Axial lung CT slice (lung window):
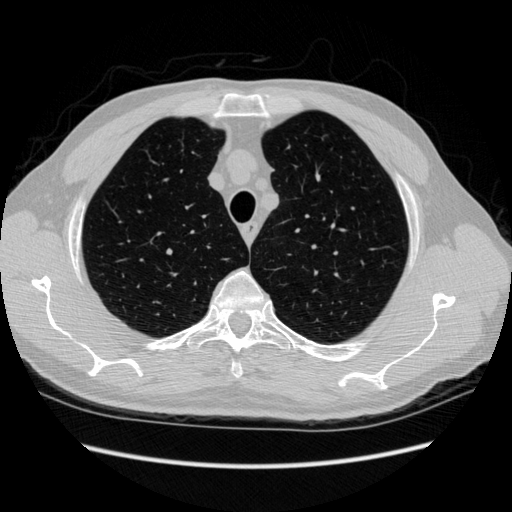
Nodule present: no